Interaction volume radius: 5 \u00c5
Interaction volume height: 30 \u00c5
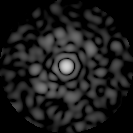
Disorder parameter: 0.8198